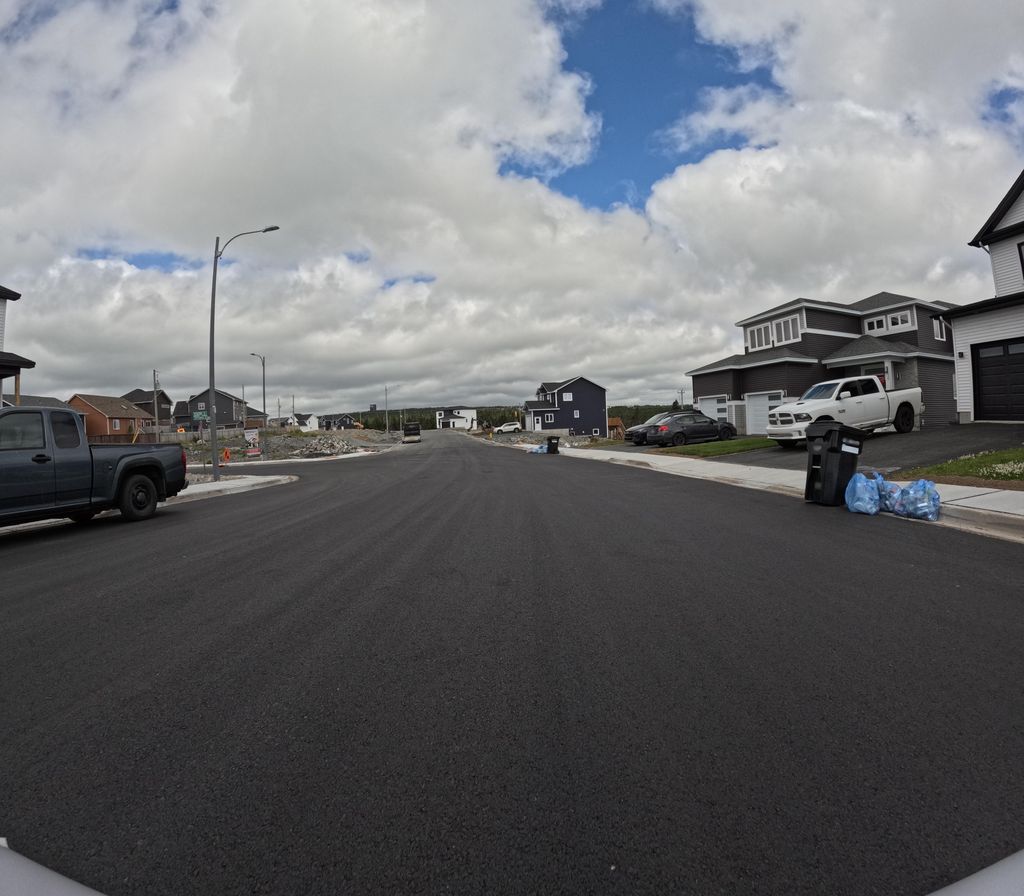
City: st_johns